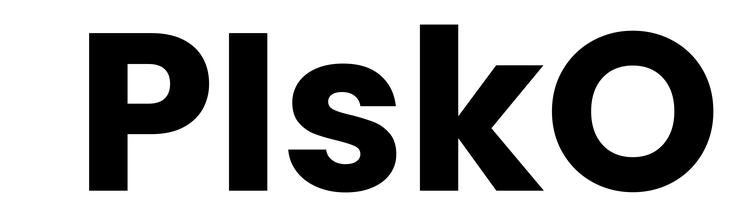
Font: Poppins-Bold